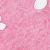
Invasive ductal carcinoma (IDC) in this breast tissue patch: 0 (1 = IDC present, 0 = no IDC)